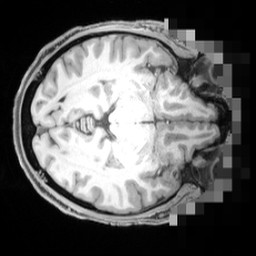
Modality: T1w
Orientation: axial
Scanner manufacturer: siemens
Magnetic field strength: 3 T
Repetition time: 2.55 s